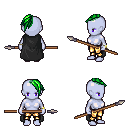
a pixel art fantasy rpg character, female body template, dark elf, purple skin, black cape, gold greaves, green long mohawk hairstyle, bracelets, spear, four views (front, back, left, right), 2x2 character sprite sheet, small pixel art, hard edges, no anti-aliasing